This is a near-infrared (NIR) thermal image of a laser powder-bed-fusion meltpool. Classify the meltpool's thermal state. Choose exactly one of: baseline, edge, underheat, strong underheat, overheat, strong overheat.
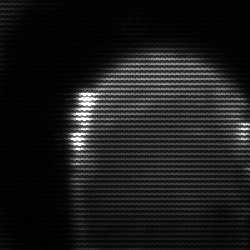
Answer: edge